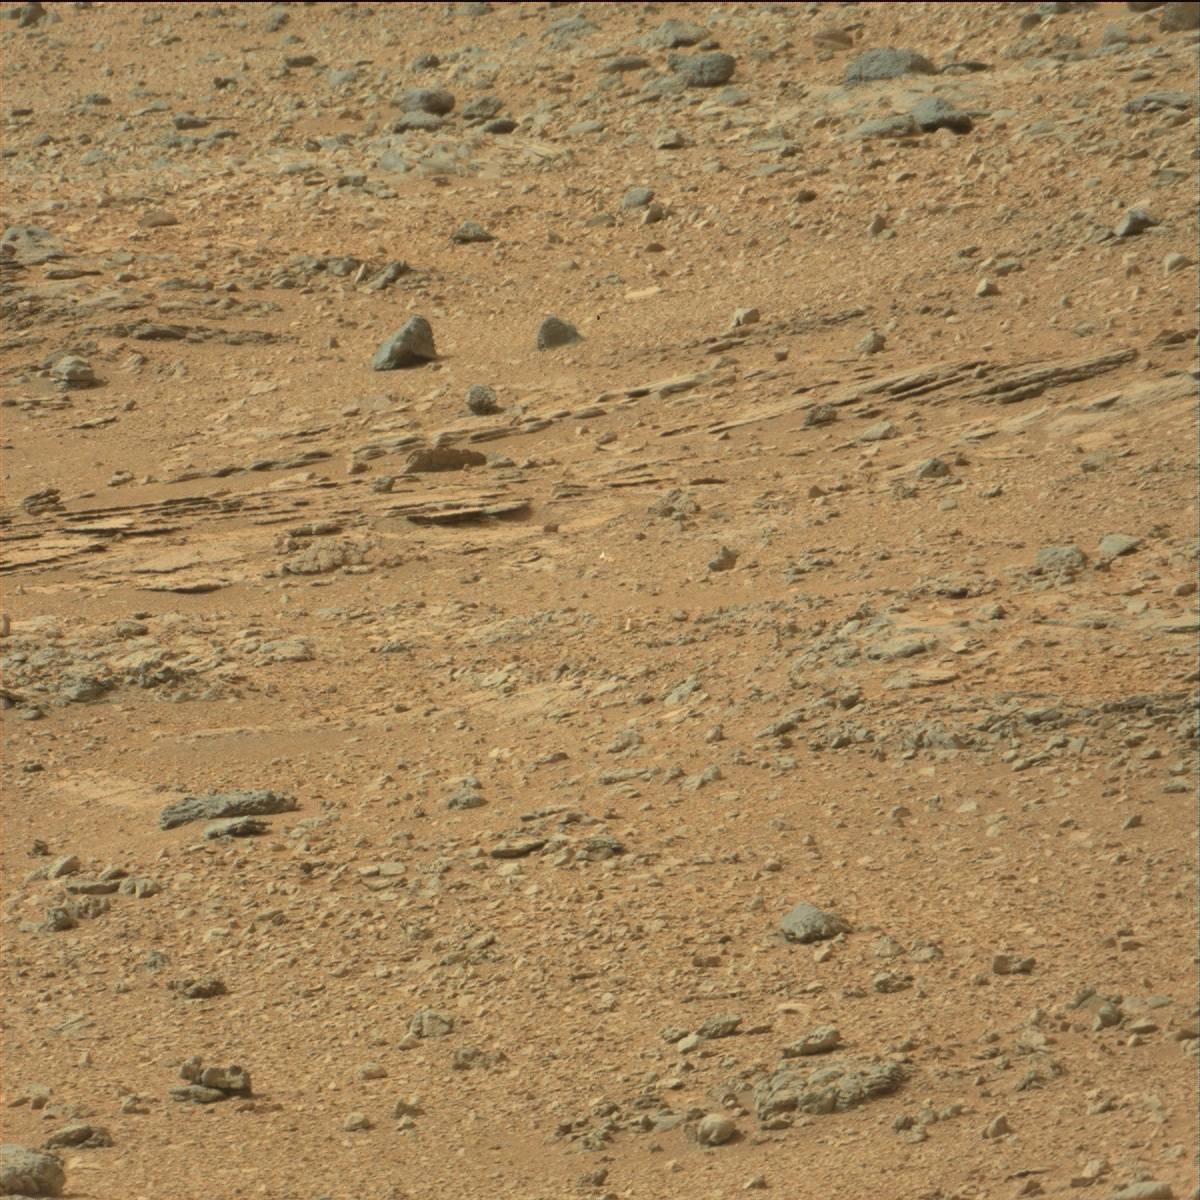
Terrain classes present: Bedrock, Sand / Soil